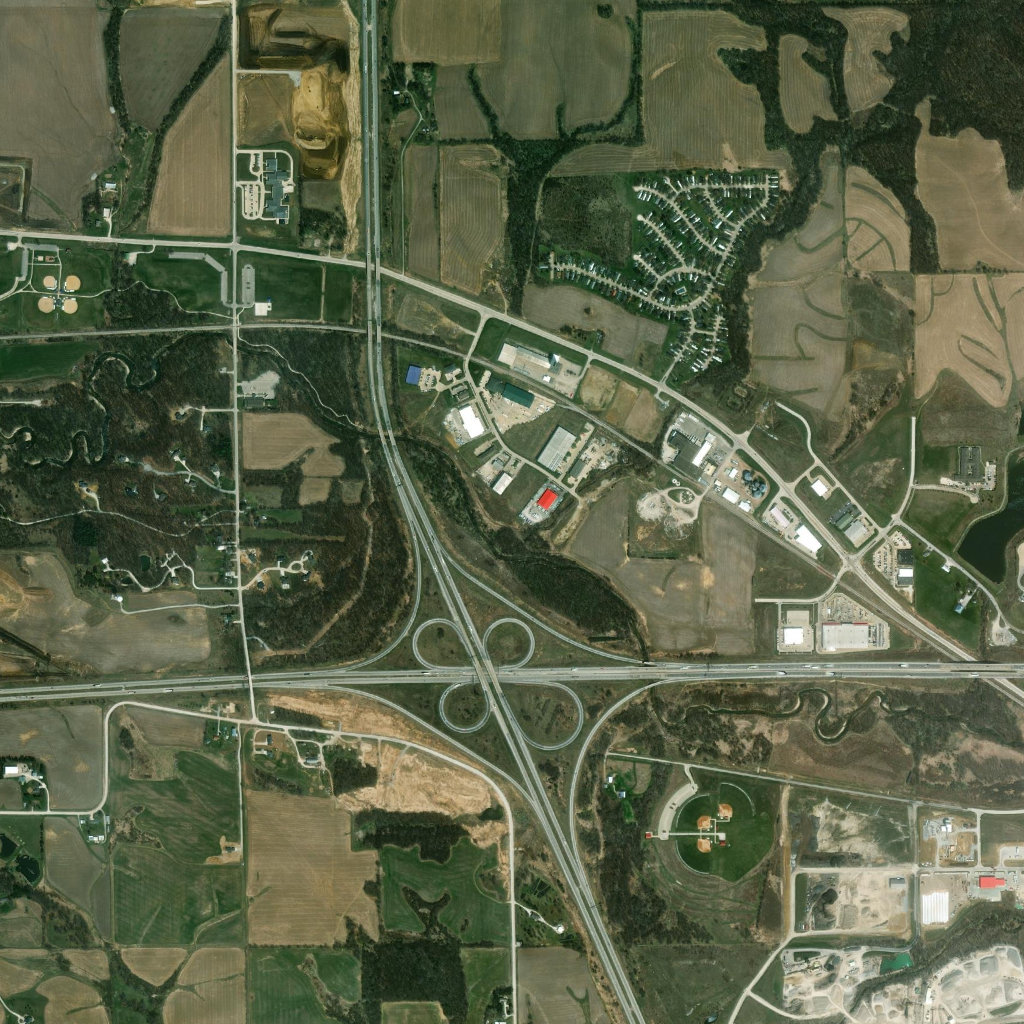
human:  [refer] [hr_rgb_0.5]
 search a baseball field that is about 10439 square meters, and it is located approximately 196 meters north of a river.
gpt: <box>[[6, 24, 10, 28, 0]]</box>

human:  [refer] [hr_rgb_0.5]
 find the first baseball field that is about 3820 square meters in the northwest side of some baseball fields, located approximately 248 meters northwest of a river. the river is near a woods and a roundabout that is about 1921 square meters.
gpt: <box>[[3, 25, 5, 28, 0]]</box>

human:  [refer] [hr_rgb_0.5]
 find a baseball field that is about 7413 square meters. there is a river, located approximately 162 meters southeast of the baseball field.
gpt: <box>[[2, 28, 5, 32, 0]]</box>